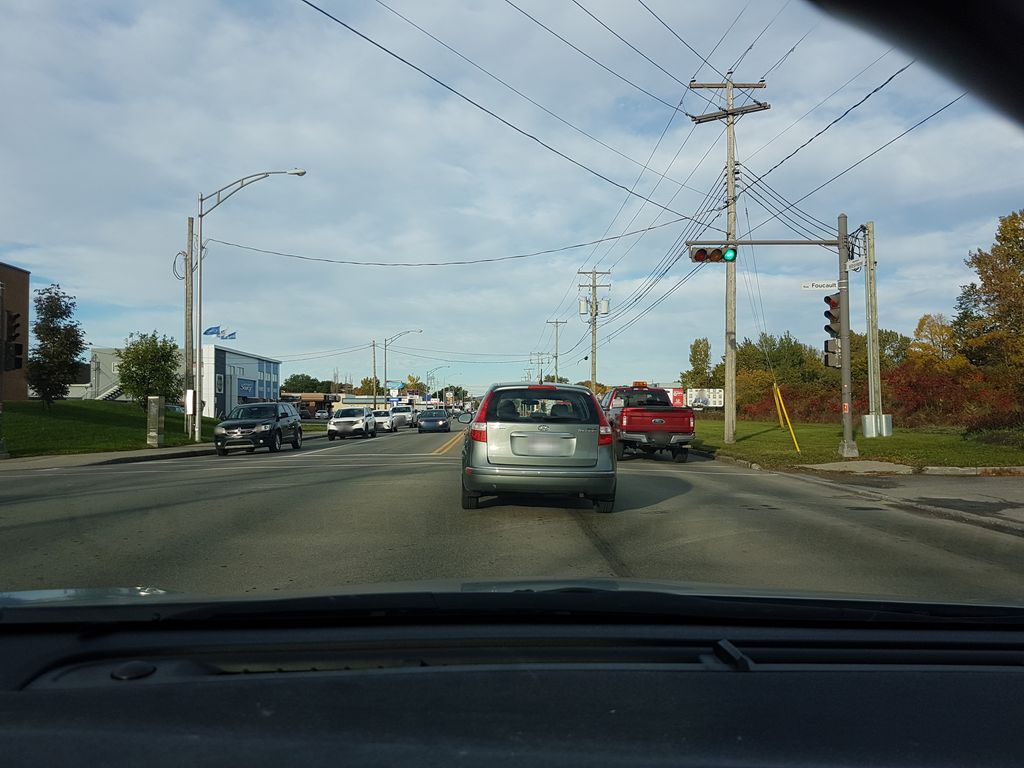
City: quebec_city